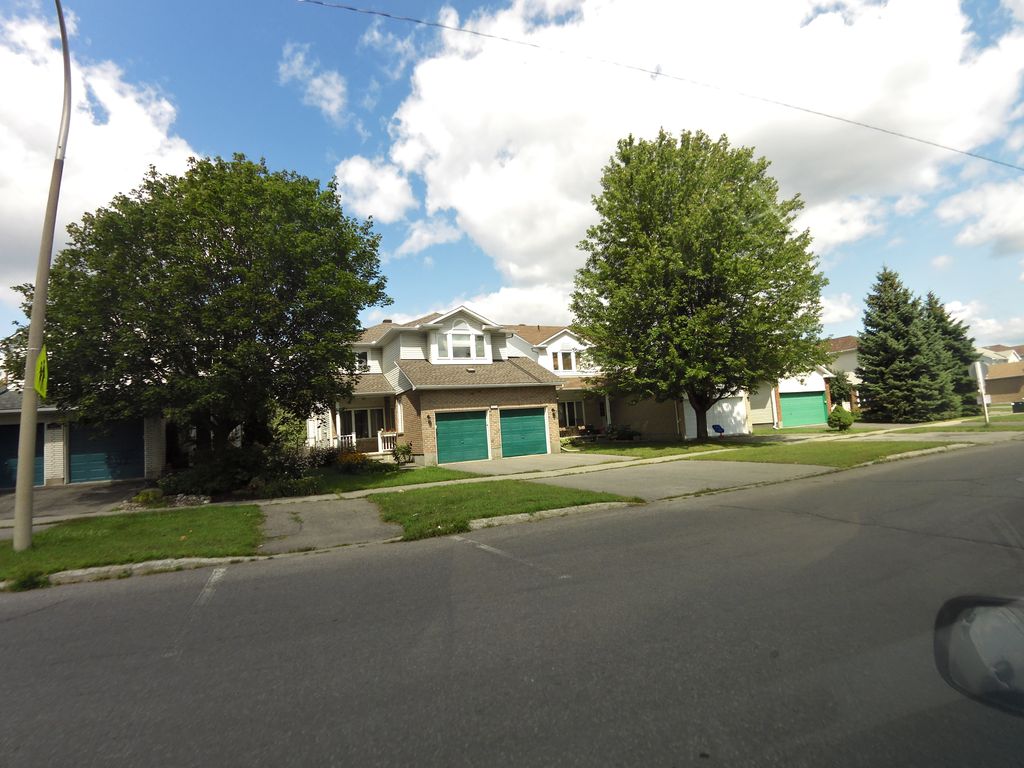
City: ottawa-gatineau